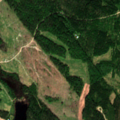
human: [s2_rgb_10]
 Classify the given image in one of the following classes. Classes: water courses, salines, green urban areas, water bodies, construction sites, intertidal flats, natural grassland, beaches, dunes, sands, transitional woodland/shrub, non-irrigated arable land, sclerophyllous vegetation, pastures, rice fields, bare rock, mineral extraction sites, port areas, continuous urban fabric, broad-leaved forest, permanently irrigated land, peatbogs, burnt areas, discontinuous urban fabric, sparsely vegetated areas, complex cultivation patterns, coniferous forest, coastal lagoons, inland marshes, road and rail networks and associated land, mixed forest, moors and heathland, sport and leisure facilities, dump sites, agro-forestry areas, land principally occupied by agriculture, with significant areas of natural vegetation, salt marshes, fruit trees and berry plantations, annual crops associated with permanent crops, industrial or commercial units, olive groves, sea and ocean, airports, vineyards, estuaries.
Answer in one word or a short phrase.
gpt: non-irrigated arable land, coniferous forest, mixed forest, transitional woodland/shrub, water bodies